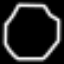
Label: octagon